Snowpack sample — Loveland Pass, Silver Plume, Colorado, USA (12/14/25, 10:50 AM MST)
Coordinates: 39.664, -105.882
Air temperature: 36 °F
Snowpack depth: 67 cm
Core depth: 10 cm
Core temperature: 50 °F
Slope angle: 6°, slope face: 326°
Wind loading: low
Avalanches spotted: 0
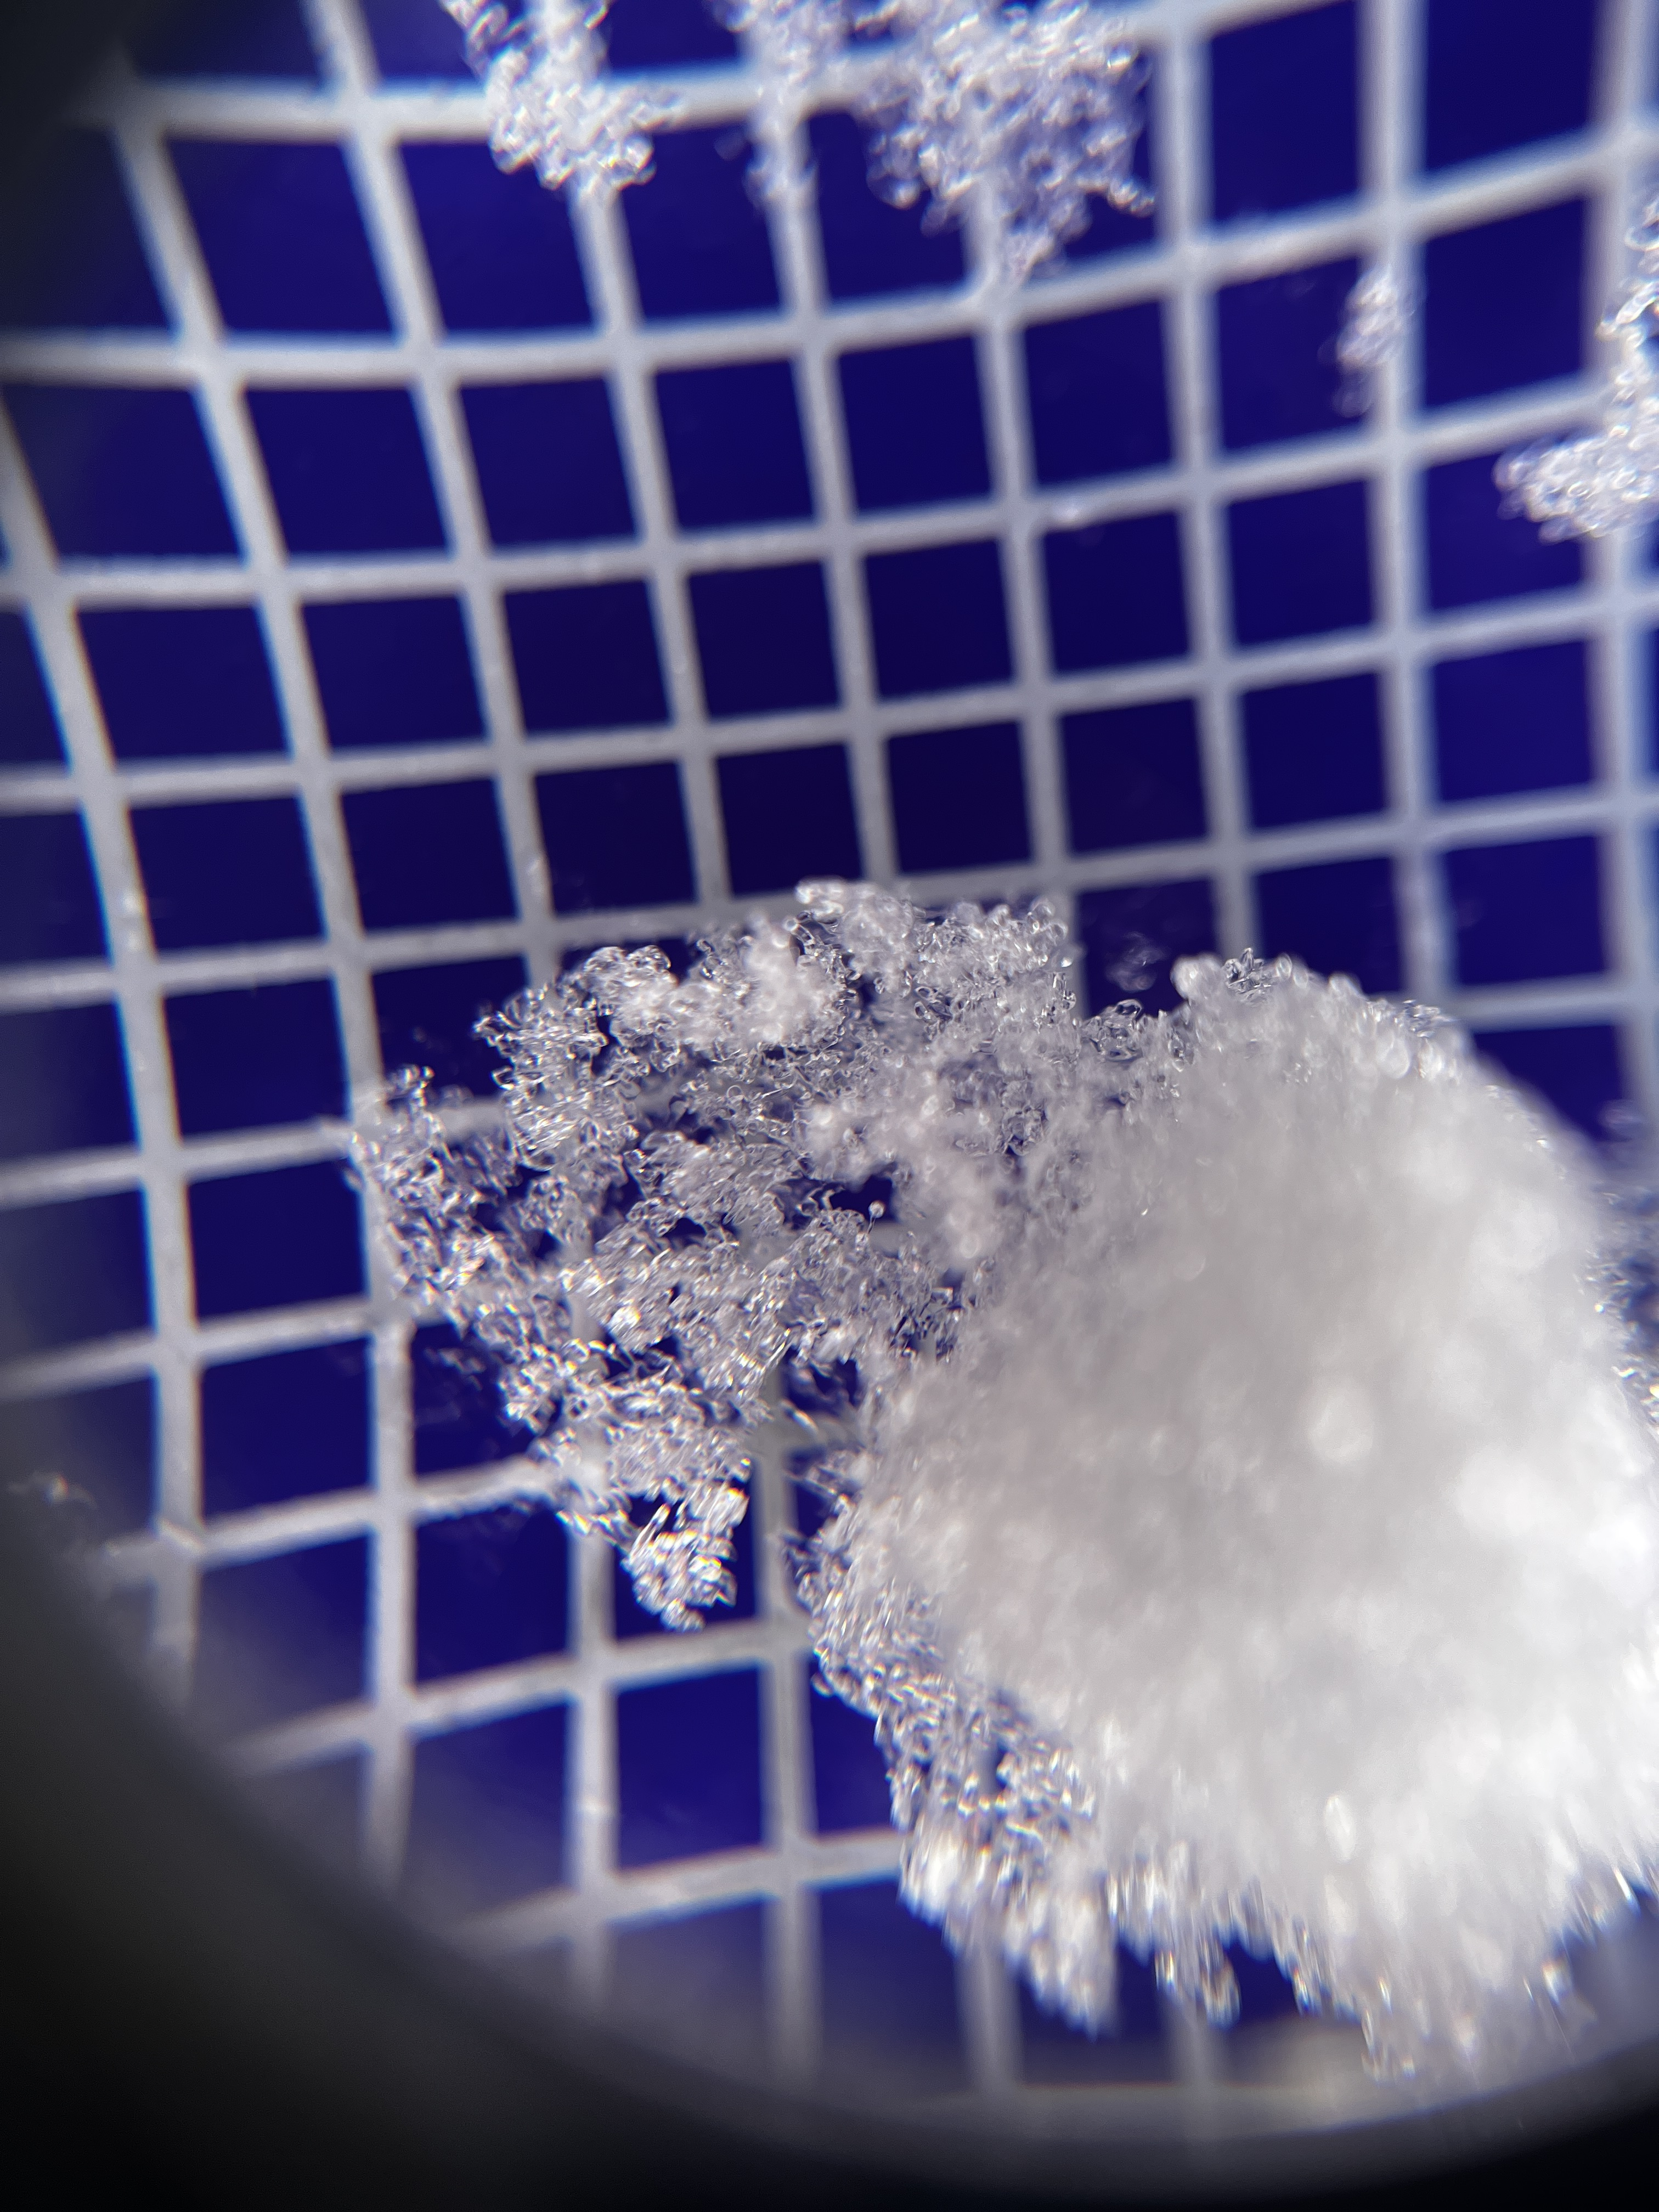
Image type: magnified_profile
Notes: No avalanches spotted, very late start to the season with minimal snowpack